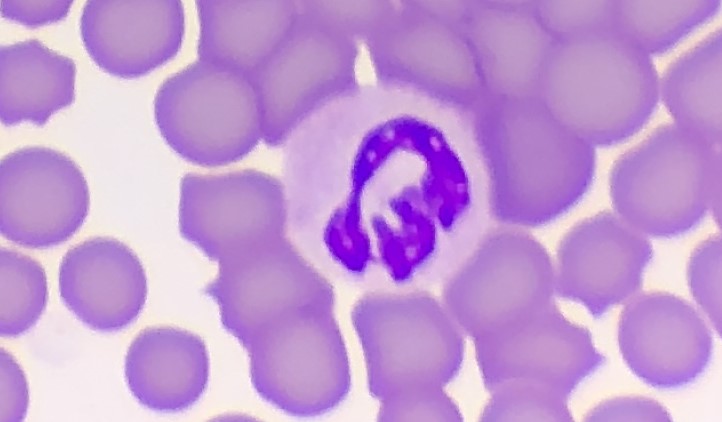
White blood cell type: Neutrophil